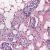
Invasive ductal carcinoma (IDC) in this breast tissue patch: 1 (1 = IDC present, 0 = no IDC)